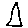
Label: triangle